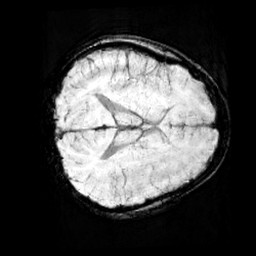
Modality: minIP
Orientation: axial
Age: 10
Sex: female
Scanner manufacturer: siemens
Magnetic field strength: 3 T
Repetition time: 0.027 s
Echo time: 0.02 s